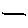
Label: line